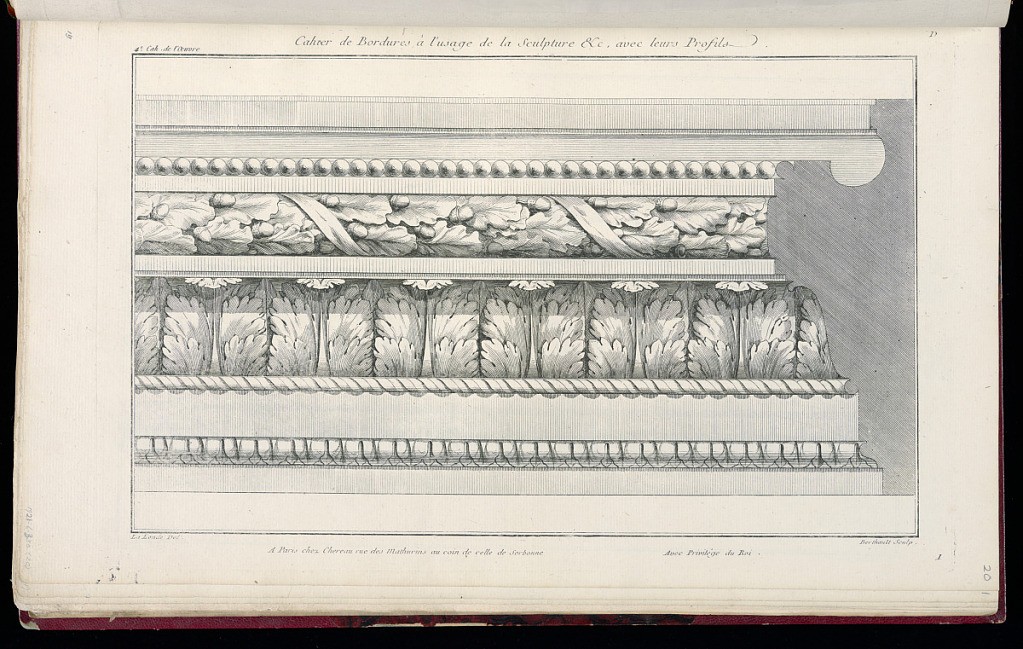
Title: Border Design with Cross-Section
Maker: Richard de Lalonde, French, active 1780–96
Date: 1785-1788
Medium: Etching on off-white laid paper
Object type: Print
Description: Border design with bands of molding and its cross section at the right. From top to bottom, the molding ornamentation consists of: bead course, bound oak leaves and acorns, acanthus leaves, ribbon twist, lamb's tongue. The plate is signed and numbered.